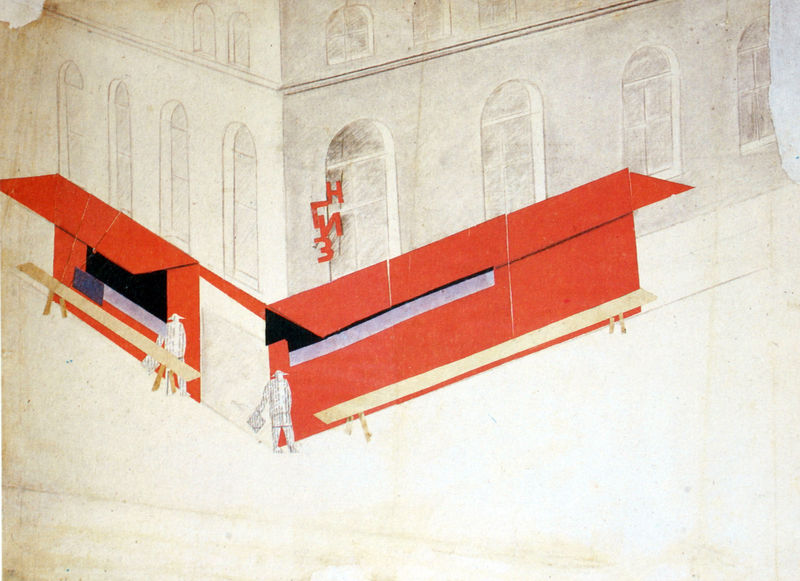
Titel: Skizze für eine architektonische Dekoration
Künstler: Wladimir Tatlin
Standort: Moskau
Institution: Bachruschin-Museum
Schlagwörter: rot, papier, modell, collage, entwurf, bänke